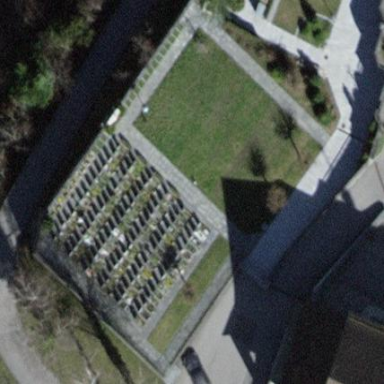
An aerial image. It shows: Cemetery.